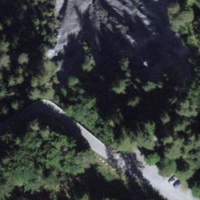
EUNIS habitat code: 43
Species observed at this site:
Juglans regia